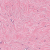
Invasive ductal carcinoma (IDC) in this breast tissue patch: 0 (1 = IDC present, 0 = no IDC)